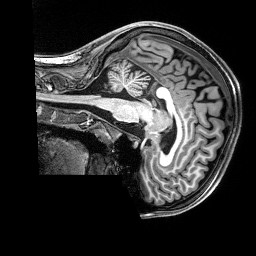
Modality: T1w
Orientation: sagittal
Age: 24
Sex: female
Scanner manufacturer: siemens
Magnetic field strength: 3 T
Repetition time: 2.8 s
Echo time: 0.00212 s